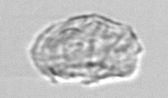
Label: detritus_transparent